Interaction volume radius: 10 \u00c5
Interaction volume height: 30 \u00c5
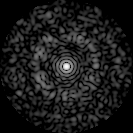
Disorder parameter: 0.8261